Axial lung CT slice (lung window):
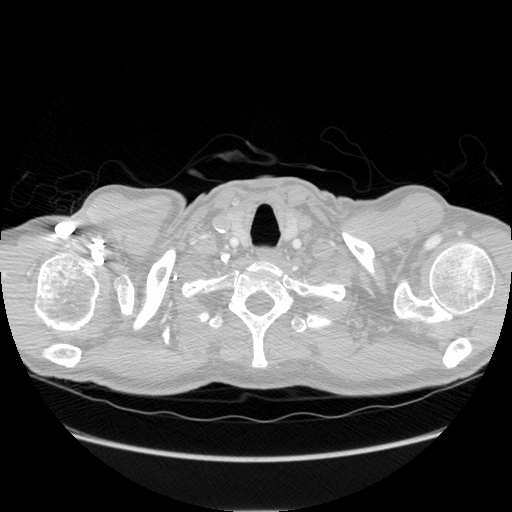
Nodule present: no